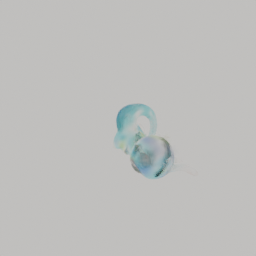
Label: animals